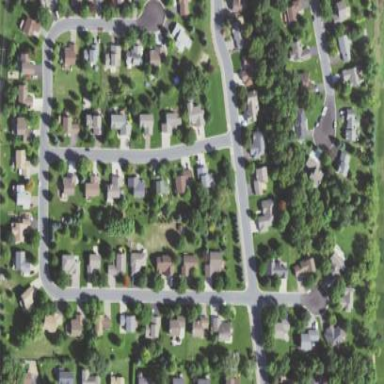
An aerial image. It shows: This residential area consists of single-family homes.